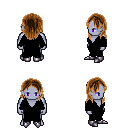
a pixel art fantasy rpg character, male body template, dark elf, purple skin, black robe, gold greaves, brown long hairstyle, metal boots, four views (front, back, left, right), 2x2 character sprite sheet, small pixel art, hard edges, no anti-aliasing